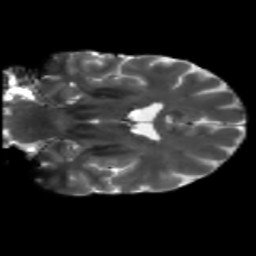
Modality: T2w
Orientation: coronal
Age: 42
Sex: male
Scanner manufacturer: siemens
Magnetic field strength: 3 T
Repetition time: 5.47 s
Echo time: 0.0854 s